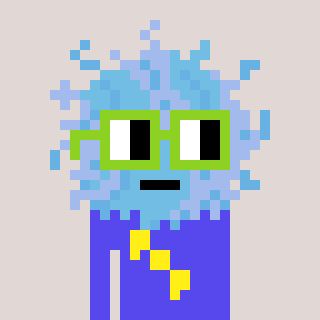
a pixel art character with square light green glasses, a lint-shaped head and a computerblue-colored body on a warm background